Question: I have to check this inputs in BASIC with PICAXE 28X1:

But I have no clue how I'm supposed to do that.
A.0 or pinA.0 don't work, and input0 refers to pin 11.
So how can I check pins 2 - 5..?
Any help is appreciated~
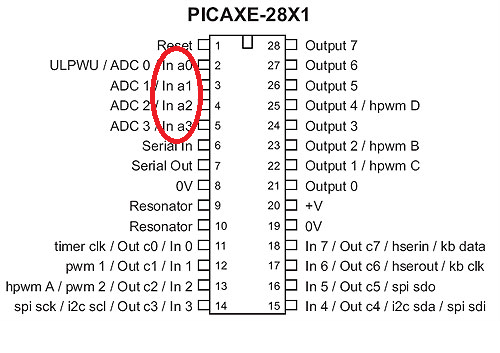
Answer: The syntax was:
'''
porta pin0
porta pin1
porta pin2
***
'''
Hope this can help someone :)